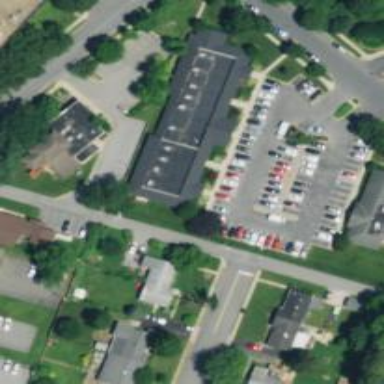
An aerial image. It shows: Healthcare clinic.